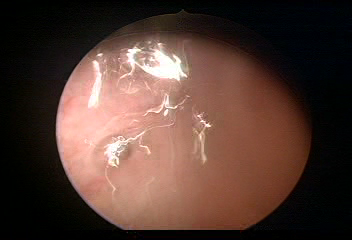
Modality: WLC
Class: Normal mucosa
Bladder cancer association: No